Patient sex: F
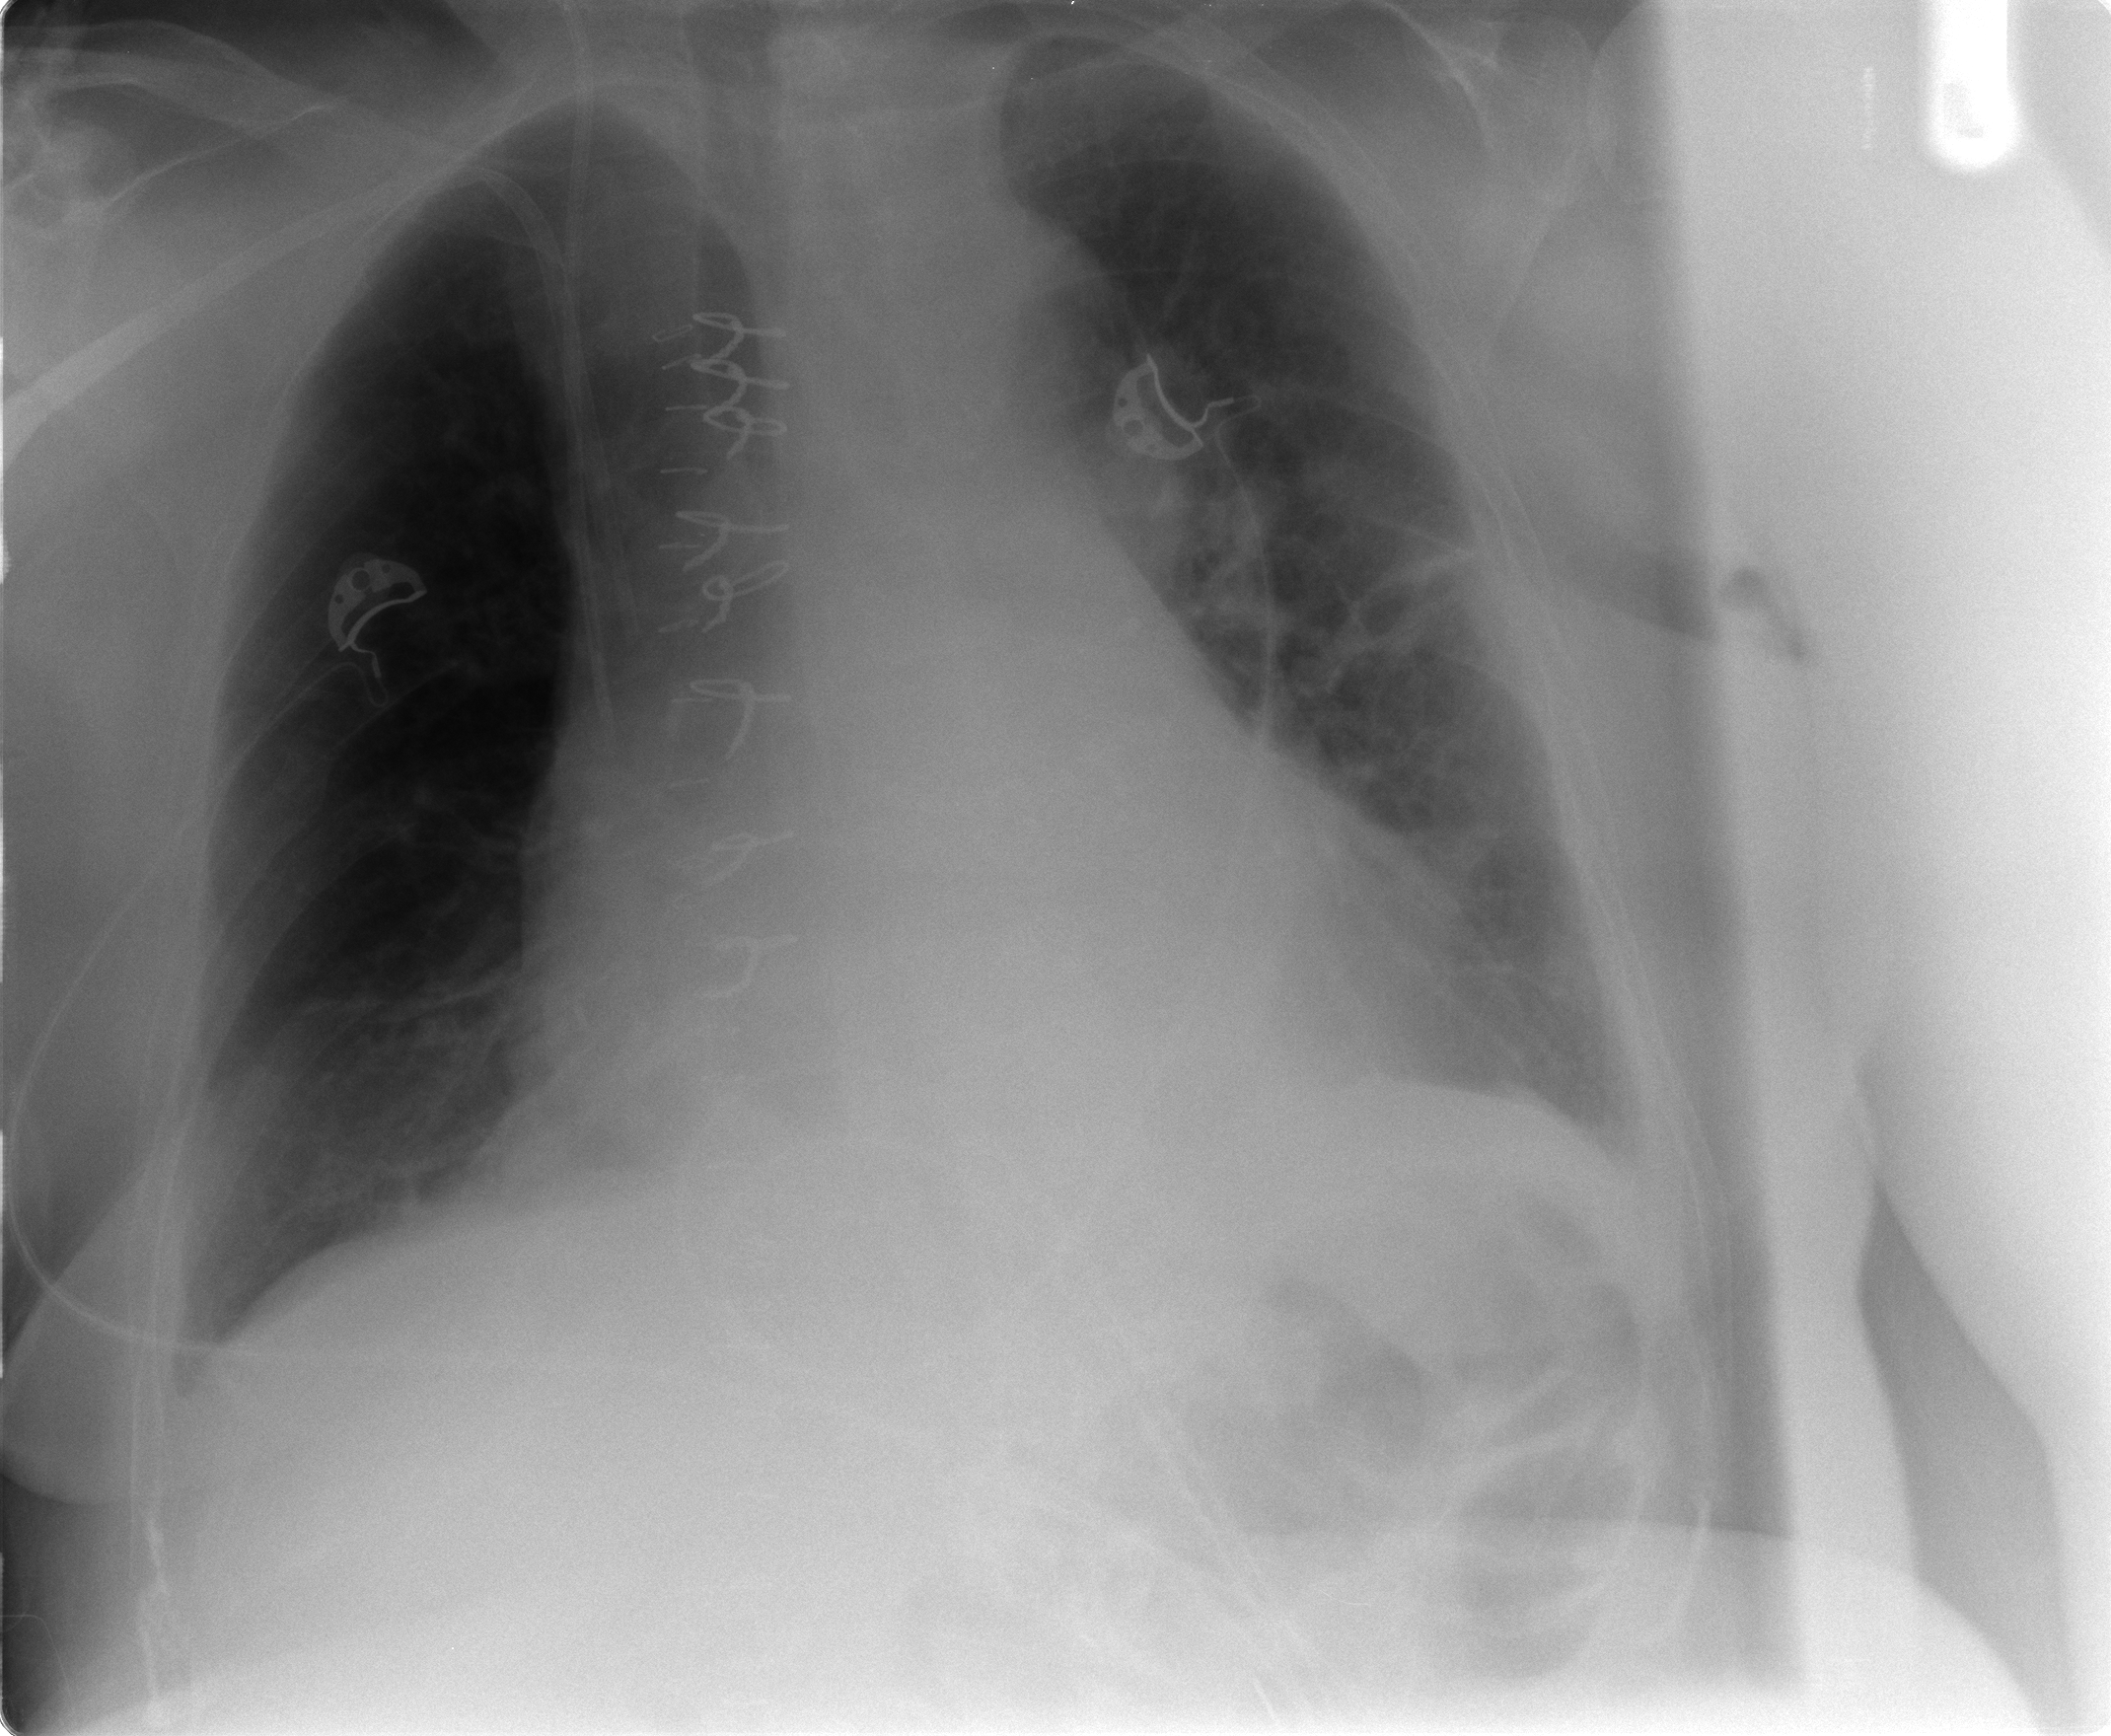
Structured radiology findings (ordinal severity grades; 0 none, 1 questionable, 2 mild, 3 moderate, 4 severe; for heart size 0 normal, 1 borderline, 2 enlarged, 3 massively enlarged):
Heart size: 2
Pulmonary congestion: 0
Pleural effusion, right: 0
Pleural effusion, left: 1
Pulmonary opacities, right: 0
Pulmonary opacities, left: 1
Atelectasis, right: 0
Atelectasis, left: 0